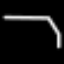
Label: octagon